Aerial crown-view tile of a tropical tree (Barro Colorado Island, Panama), acquired 20250317:
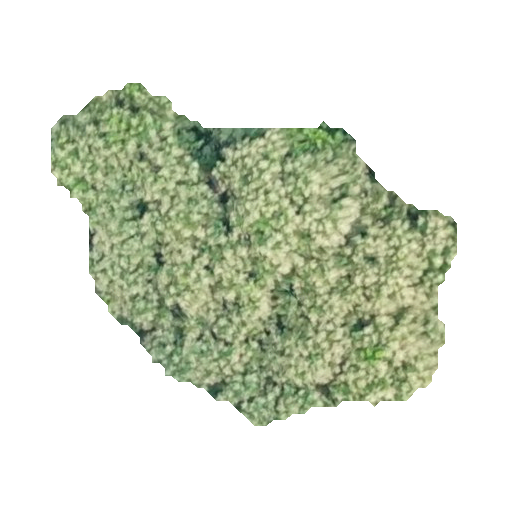
Species: Anacardium excelsum
GBIF accepted scientific name: Anacardium excelsum
Crown area: 135.048 m²